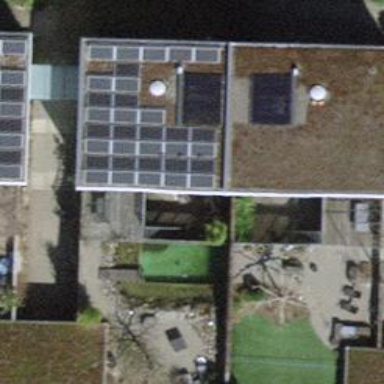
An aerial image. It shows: Building with flat roof.